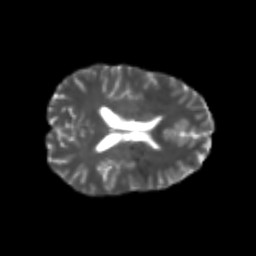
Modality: T2w
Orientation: axial
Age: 26
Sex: female
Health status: healthy
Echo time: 0.074 s